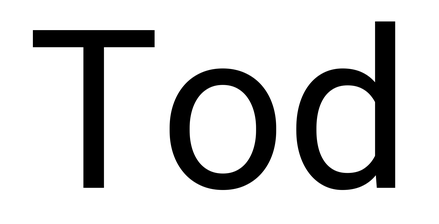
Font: Roboto_Regular